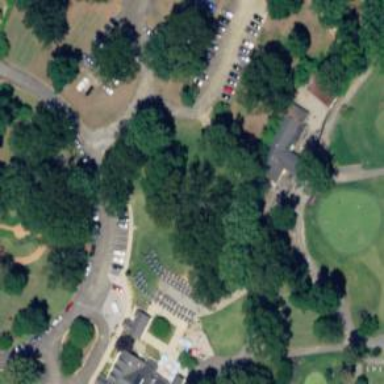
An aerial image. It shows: Path used for both walking and golf.